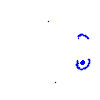
Particle: pion